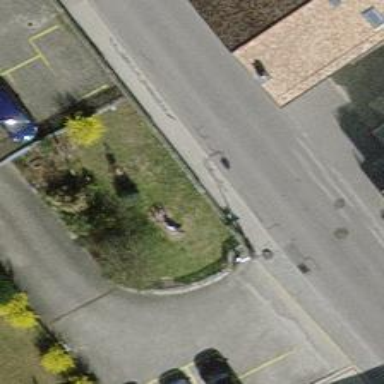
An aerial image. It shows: Bus stop along the road.